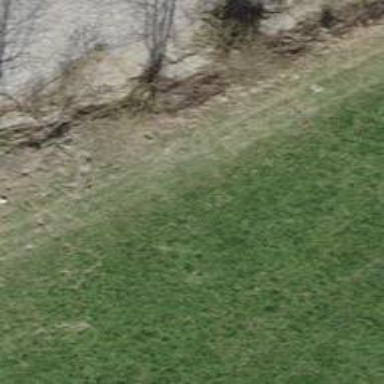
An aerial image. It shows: Grassy track with grade5 tracktype.